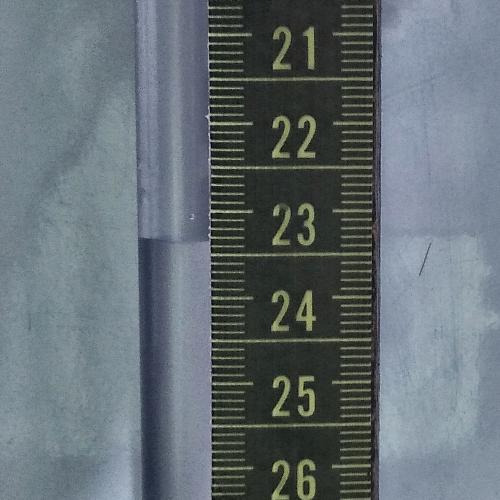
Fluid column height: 23.3 cm